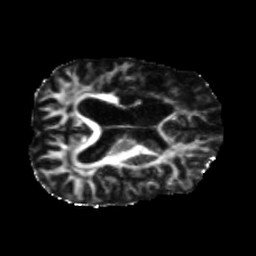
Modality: FA
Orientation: axial
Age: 56
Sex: male
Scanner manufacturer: siemens
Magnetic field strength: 3 T
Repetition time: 5.25 s
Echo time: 0.08 s